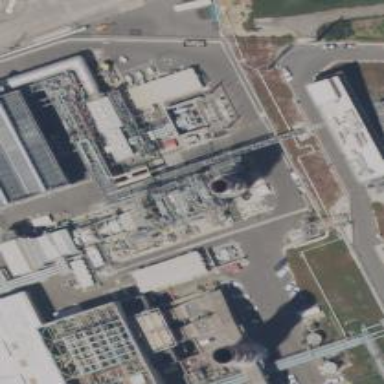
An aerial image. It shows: Gas turbine generator.